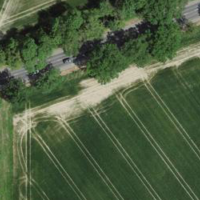
EUNIS habitat code: 52
Species observed at this site:
Eurydema oleracea
Synema globosum
Eurydema ventralis